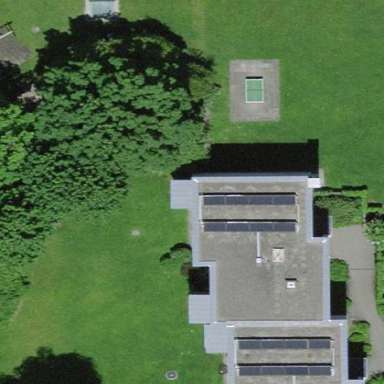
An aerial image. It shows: Flat-roofed residential building.